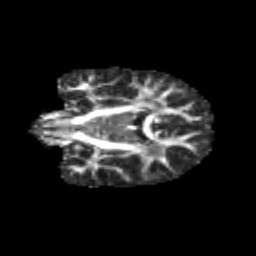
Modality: FA
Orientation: coronal
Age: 10
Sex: female
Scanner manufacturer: siemens
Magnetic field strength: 3 T
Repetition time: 3.8 s
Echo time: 0.07 s